Field crop: maize
Growth stage: 2
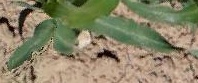
Species: maize